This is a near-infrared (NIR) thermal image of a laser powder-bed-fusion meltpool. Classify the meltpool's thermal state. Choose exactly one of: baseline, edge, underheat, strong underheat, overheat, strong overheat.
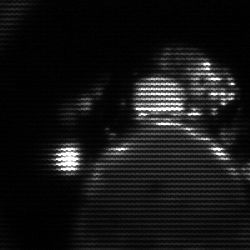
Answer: baseline